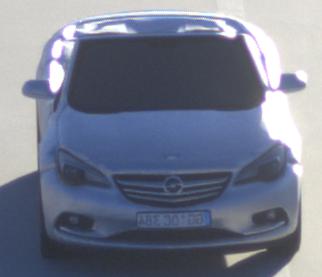
Make: Opel
Model: Cascada 1.4 Turbo
Detailed model: Cascada
Model produced from: 2013/03
Model produced until: 2015/01
Doors: 2
Color: white
Road condition: dry road
Daytime: sunrise or sunset
Contrast: high contrast